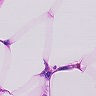
Metastatic tissue present: no